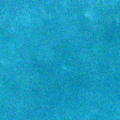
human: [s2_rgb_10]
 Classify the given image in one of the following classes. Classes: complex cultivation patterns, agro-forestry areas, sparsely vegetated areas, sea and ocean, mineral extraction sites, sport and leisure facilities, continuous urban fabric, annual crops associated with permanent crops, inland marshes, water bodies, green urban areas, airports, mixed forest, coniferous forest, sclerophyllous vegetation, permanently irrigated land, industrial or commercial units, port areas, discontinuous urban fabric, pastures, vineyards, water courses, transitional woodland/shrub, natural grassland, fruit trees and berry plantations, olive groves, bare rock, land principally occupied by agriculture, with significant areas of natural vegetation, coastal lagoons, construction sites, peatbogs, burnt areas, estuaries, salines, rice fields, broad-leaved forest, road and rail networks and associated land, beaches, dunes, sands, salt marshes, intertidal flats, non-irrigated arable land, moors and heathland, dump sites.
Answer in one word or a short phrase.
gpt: sea and ocean